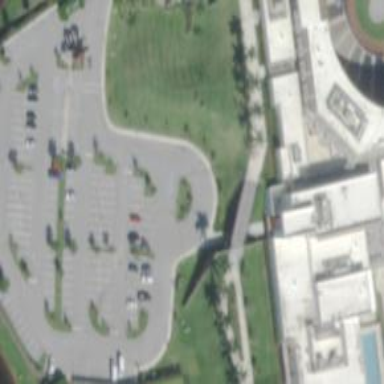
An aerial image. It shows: Parking area.